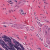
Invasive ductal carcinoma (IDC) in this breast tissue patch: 0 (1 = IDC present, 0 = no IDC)